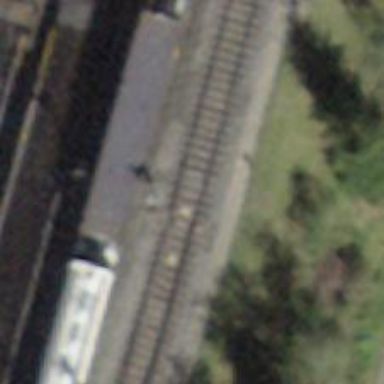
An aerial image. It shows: Railway switch.